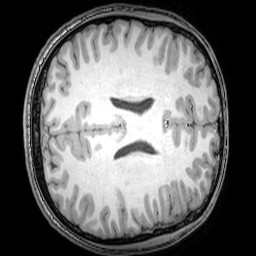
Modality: T1w
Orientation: axial
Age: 22
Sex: male
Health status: healthy
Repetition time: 0.081 s
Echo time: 0.037 s